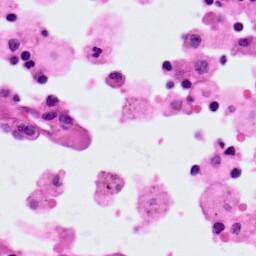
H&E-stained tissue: Lung